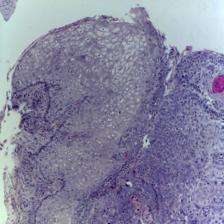
Diagnosis: OSCC